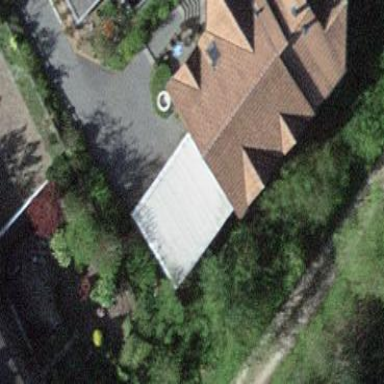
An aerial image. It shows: Garage building.